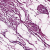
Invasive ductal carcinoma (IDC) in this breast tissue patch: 0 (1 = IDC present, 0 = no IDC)